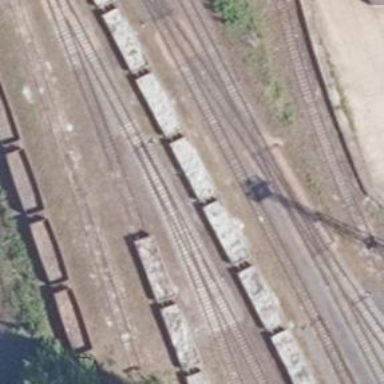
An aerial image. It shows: Railway spur service.